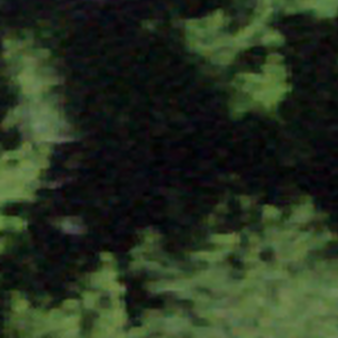
Label: other